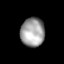
Tissue: lung
Cell type: Others
Senescence score: 0.1633
Nuclear area (px): 686
Mean DAPI intensity: 157.946